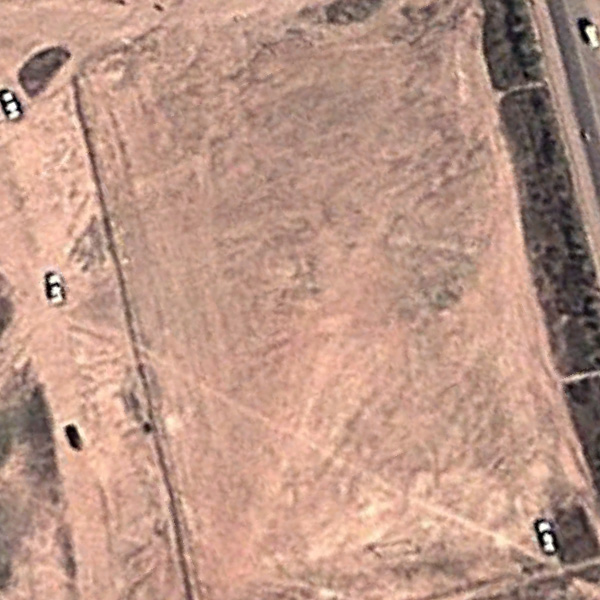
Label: BareLand